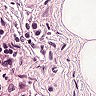
Metastatic tissue present: no